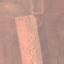
Land use / land cover: AnnualCrop